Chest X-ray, PA view. Patient: 57 years old, sex F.
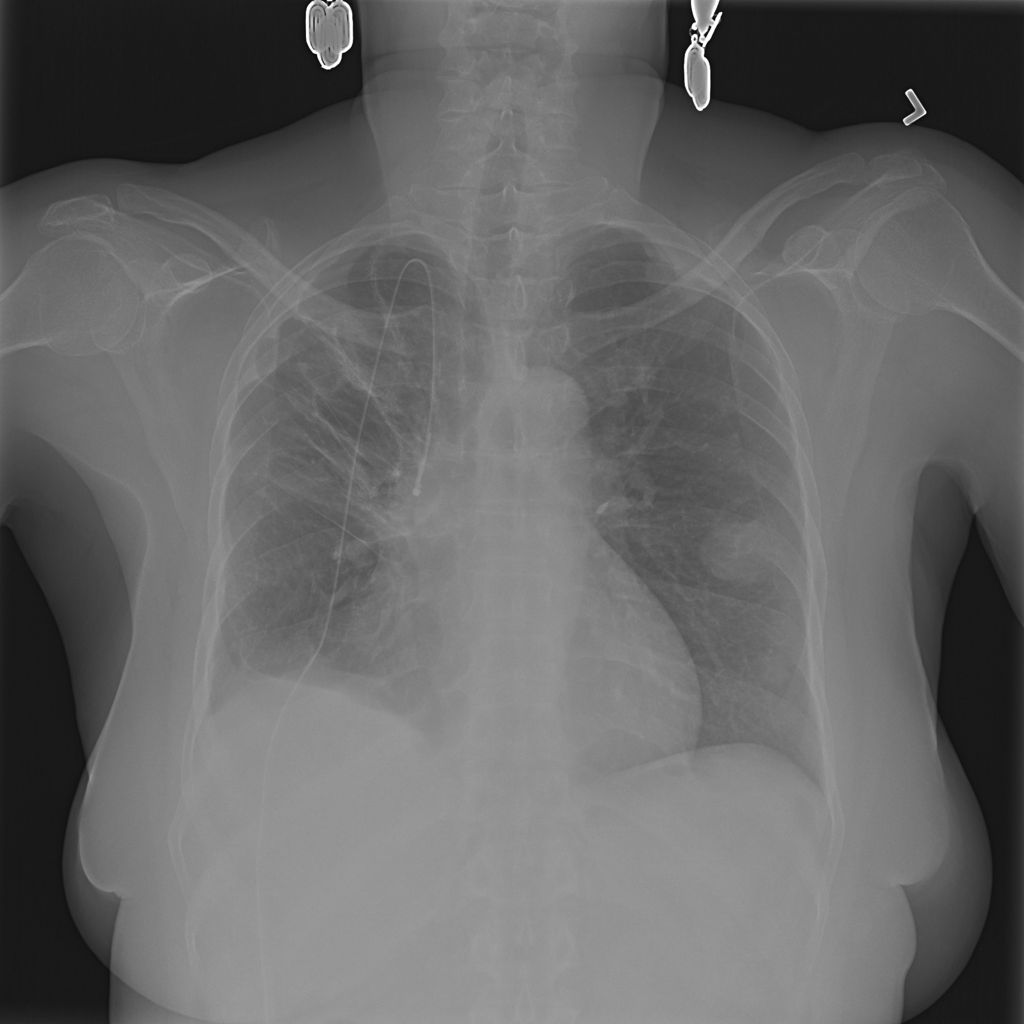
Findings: No Finding